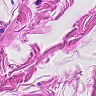
Metastatic tissue present: no